【题型】选择题　【知识点】解析几何　【难度】medium
13.古希腊数学家阿波罗尼奥斯用不同的平面截同一圆锥，得到了圆锥曲线，其中的一种如图所示.用过 \( M \) 点且垂直于圆锥底面的平面截两个全等的对顶圆锥得到双曲线的一部分，已知高 \( PO=2 \)，底面圆的半径为 4，\( M \) 为母线 \( PB \) 的中点，平面与底面的交线 \( EF \perp AB \)，则双曲线的两条渐近线所成角的余弦值为（ ）

\vspace{1em}
\noindent
A. \( \dfrac{4}{5} \) \quad
B. \( \dfrac{3}{5} \) \quad
C. \( \dfrac{5}{6} \) \quad
D. \( \dfrac{6}{7} \)
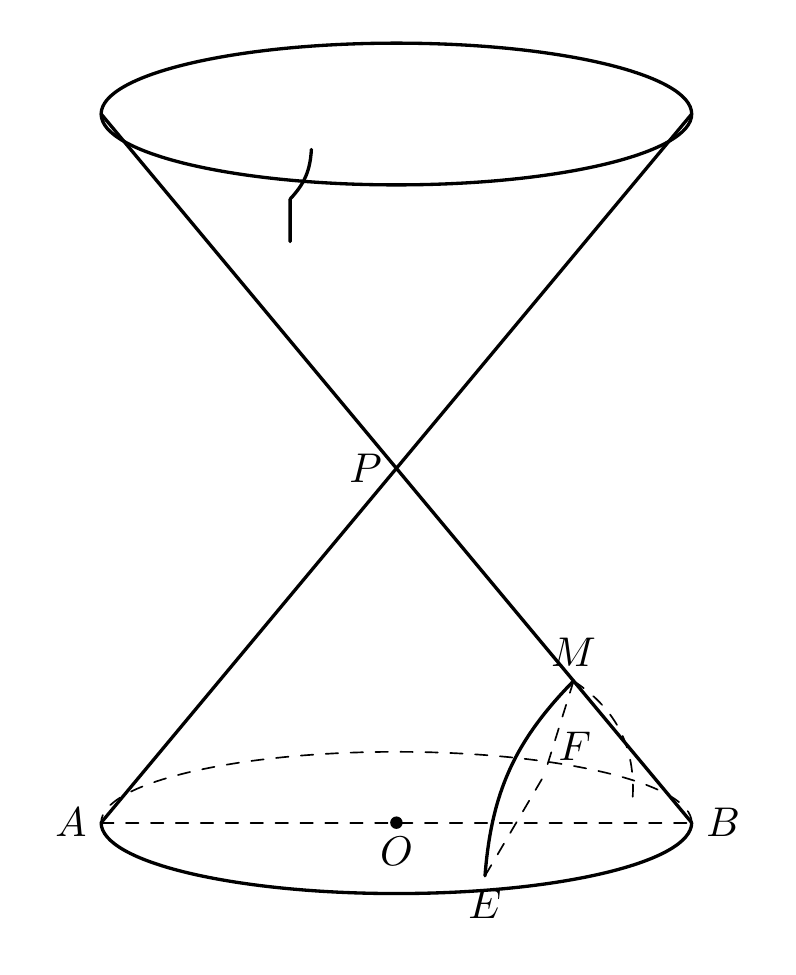
【解答】
\noindent
\textbf{【答案】B}

\vspace{0.5em}
\noindent
\textbf{【知识点】}已知弦（切）求切（弦）、用和、差角的正切公式化简、求值、已知方程求双曲线的渐近线

\vspace{0.5em}
\noindent
\textbf{【分析】}建立如图平面直角坐标系，求出点$M$、$E$的坐标，代入双曲线方程，进而求得渐近线方程，利用两角差的正切公式求出两渐近线所夹锐角的正切值，再求出余弦值即可.

\vspace{0.5em}
\noindent
\textbf{【详解】}设$EF$交$OB$于$N$，

\noindent
以过$M$点且垂直于圆锥底面的平面的中心为原点，平行于圆锥的轴为$x$轴建立如图所示坐标系，

\noindent
因为圆锥的高$|PO|=|ON|=2$，$M$是$PB$的中点，且截面垂直于底面，

\noindent
所以$|MN|=\frac{1}{2}|PO|=1$，所以$M(1,0)$，又因为底面圆半径$|OB|=4$，

\noindent
所以$|ON|=\frac{1}{2}|OB|=2$，$|EN|=\sqrt{|OE|^2-|ON|^2}=2\sqrt{3}$，所以$E(2,2\sqrt{3})$，

\noindent
设双曲线方程为$\frac{x^2}{a^2}-\frac{y^2}{b^2}=1$，将$M(1,0)$，$E(2,2\sqrt{3})$代入，

\noindent
得
\[
\begin{cases}
\dfrac{1}{a^2}=1 \\[6pt]
\dfrac{4}{a^2}-\dfrac{12}{b^2}=1
\end{cases}
\quad \text{，解得} \quad
\begin{cases}
a=1 \\
b=2
\end{cases}
\]

\noindent
则双曲线的两条渐近线方程为$y=\pm\frac{b}{a}x=\pm 2x$，

\noindent
由对称性可知两条渐近线所夹锐角的正切值为
\[
\left|\frac{-2-2}{1+2\times(-2)}\right|=\frac{4}{3},
\]

\noindent
所以双曲线两渐近线所夹锐角的余弦值为
\[
\frac{3}{\sqrt{3^2+4^2}}=\frac{3}{5}.
\]

\noindent
故选：B.

\vspace{0.5em}
\noindent
\textbf{【点睛】}关键点点睛：解决本题的关键是在求得双曲线渐近线方程后，利用两角差的正切公式求出两渐近线所夹锐角的正切值.

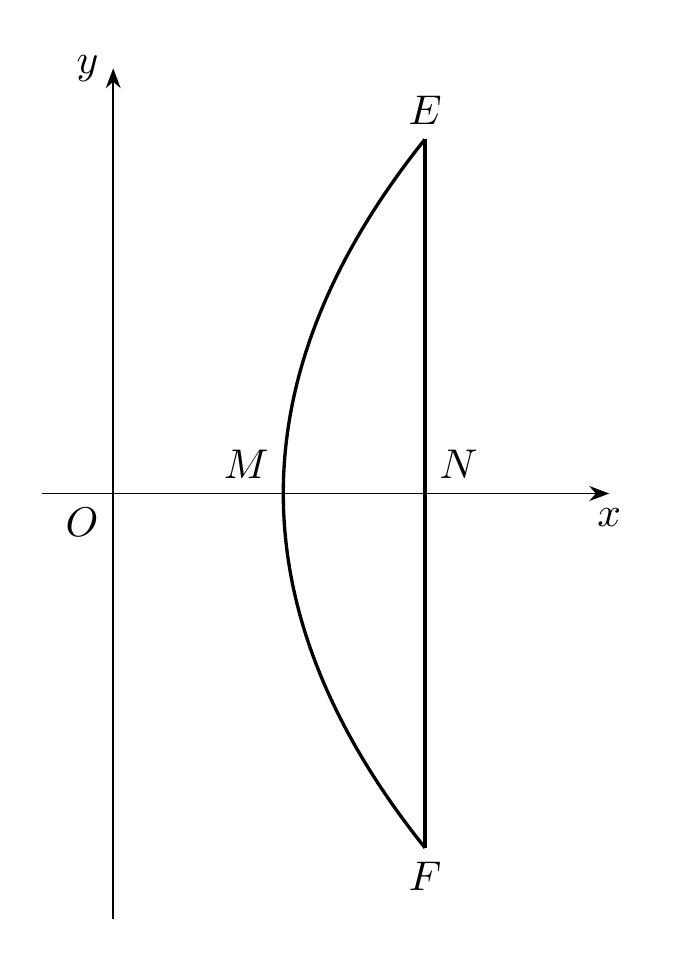